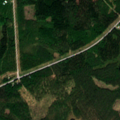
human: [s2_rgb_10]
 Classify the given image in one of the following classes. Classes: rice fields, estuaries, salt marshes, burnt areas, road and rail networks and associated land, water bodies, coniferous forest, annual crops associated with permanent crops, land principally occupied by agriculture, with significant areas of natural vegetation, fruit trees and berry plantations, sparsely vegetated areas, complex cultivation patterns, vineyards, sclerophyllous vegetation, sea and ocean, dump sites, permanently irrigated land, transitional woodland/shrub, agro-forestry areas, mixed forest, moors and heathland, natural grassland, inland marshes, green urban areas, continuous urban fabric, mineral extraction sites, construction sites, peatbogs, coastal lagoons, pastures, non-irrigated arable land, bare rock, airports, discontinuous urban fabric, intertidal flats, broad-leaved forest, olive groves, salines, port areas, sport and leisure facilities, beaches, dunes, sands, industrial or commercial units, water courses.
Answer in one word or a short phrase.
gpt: coniferous forest, mixed forest, transitional woodland/shrub